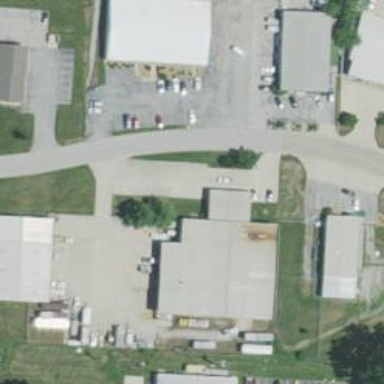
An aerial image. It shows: Commercial building.